Aerial crown-view tile of a tropical tree (Barro Colorado Island, Panama), acquired 20250414:
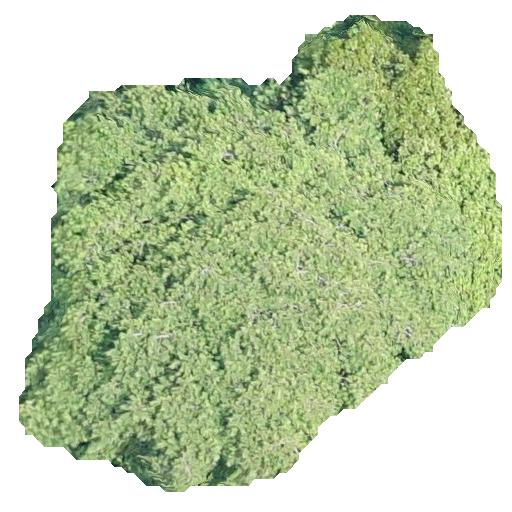
Species: Virola surinamensis
GBIF accepted scientific name: Virola surinamensis
Crown area: 236.215 m²